Aerial crown-view tile of a tropical tree (Barro Colorado Island, Panama), acquired 20241014:
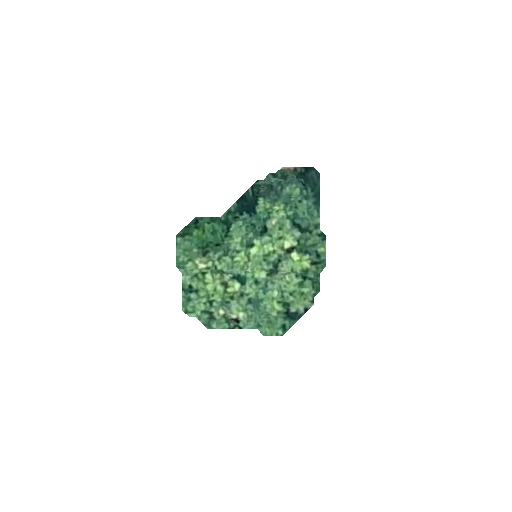
Species: Dipteryx oleifera
GBIF accepted scientific name: Dipteryx oleifera
Crown area: 28.479 m²